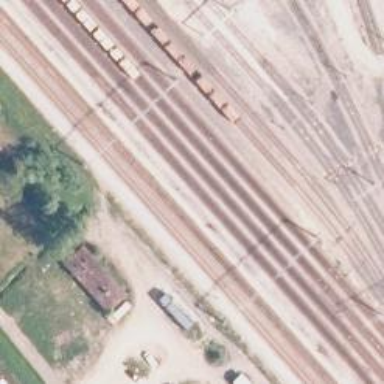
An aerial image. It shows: Siding railway line with electrified contact line for the trains.